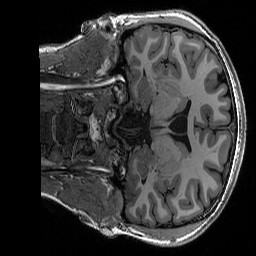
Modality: T1w
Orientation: coronal
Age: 20
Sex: female
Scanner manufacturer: siemens
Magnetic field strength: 3 T
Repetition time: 2.53 s
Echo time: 0.0033 s